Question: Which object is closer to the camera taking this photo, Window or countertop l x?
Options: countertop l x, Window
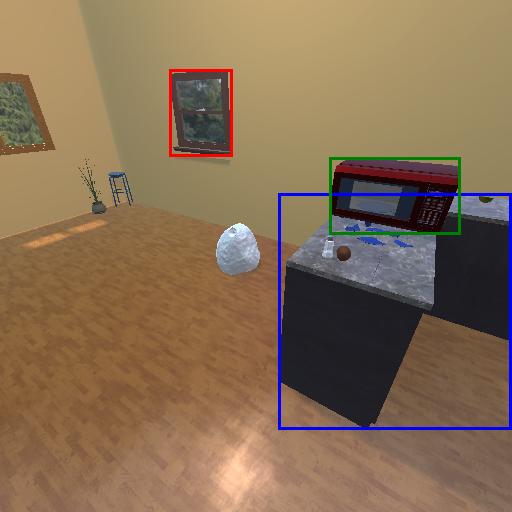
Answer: countertop l x